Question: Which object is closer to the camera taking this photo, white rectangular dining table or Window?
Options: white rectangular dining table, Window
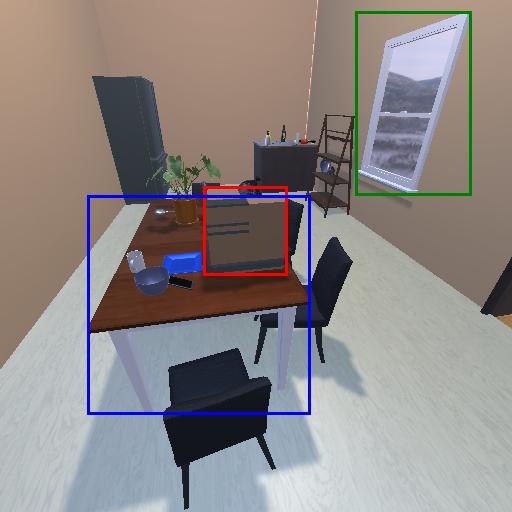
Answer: white rectangular dining table